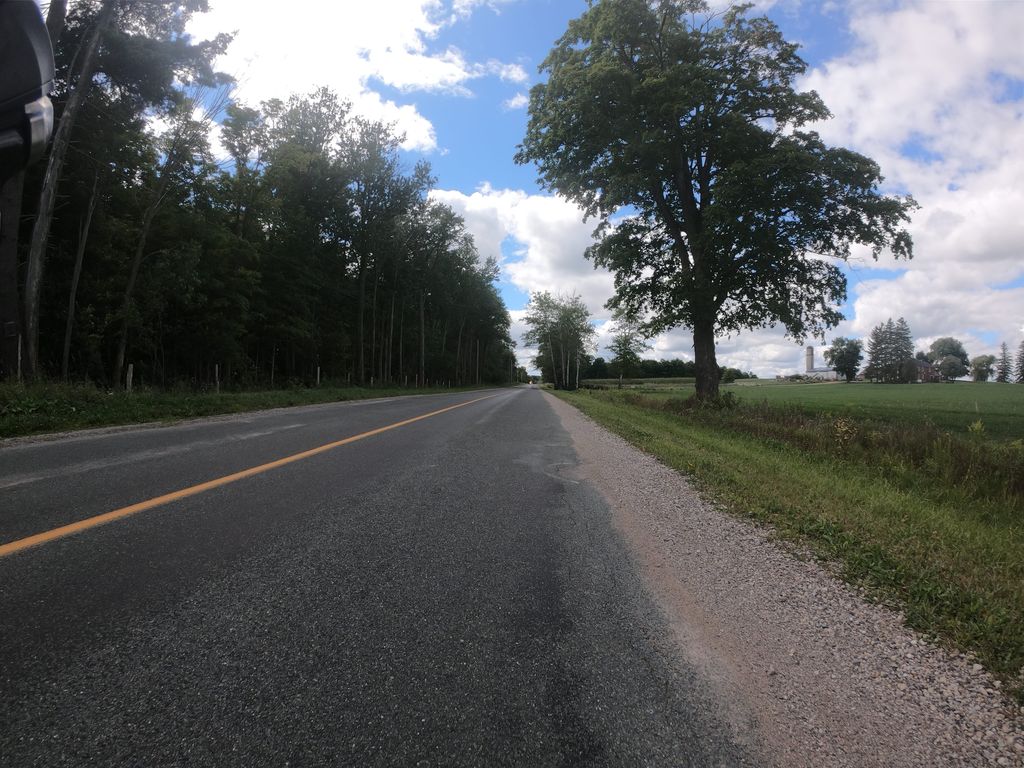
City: kitchener-waterloo